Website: home-depot
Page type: cross-sells
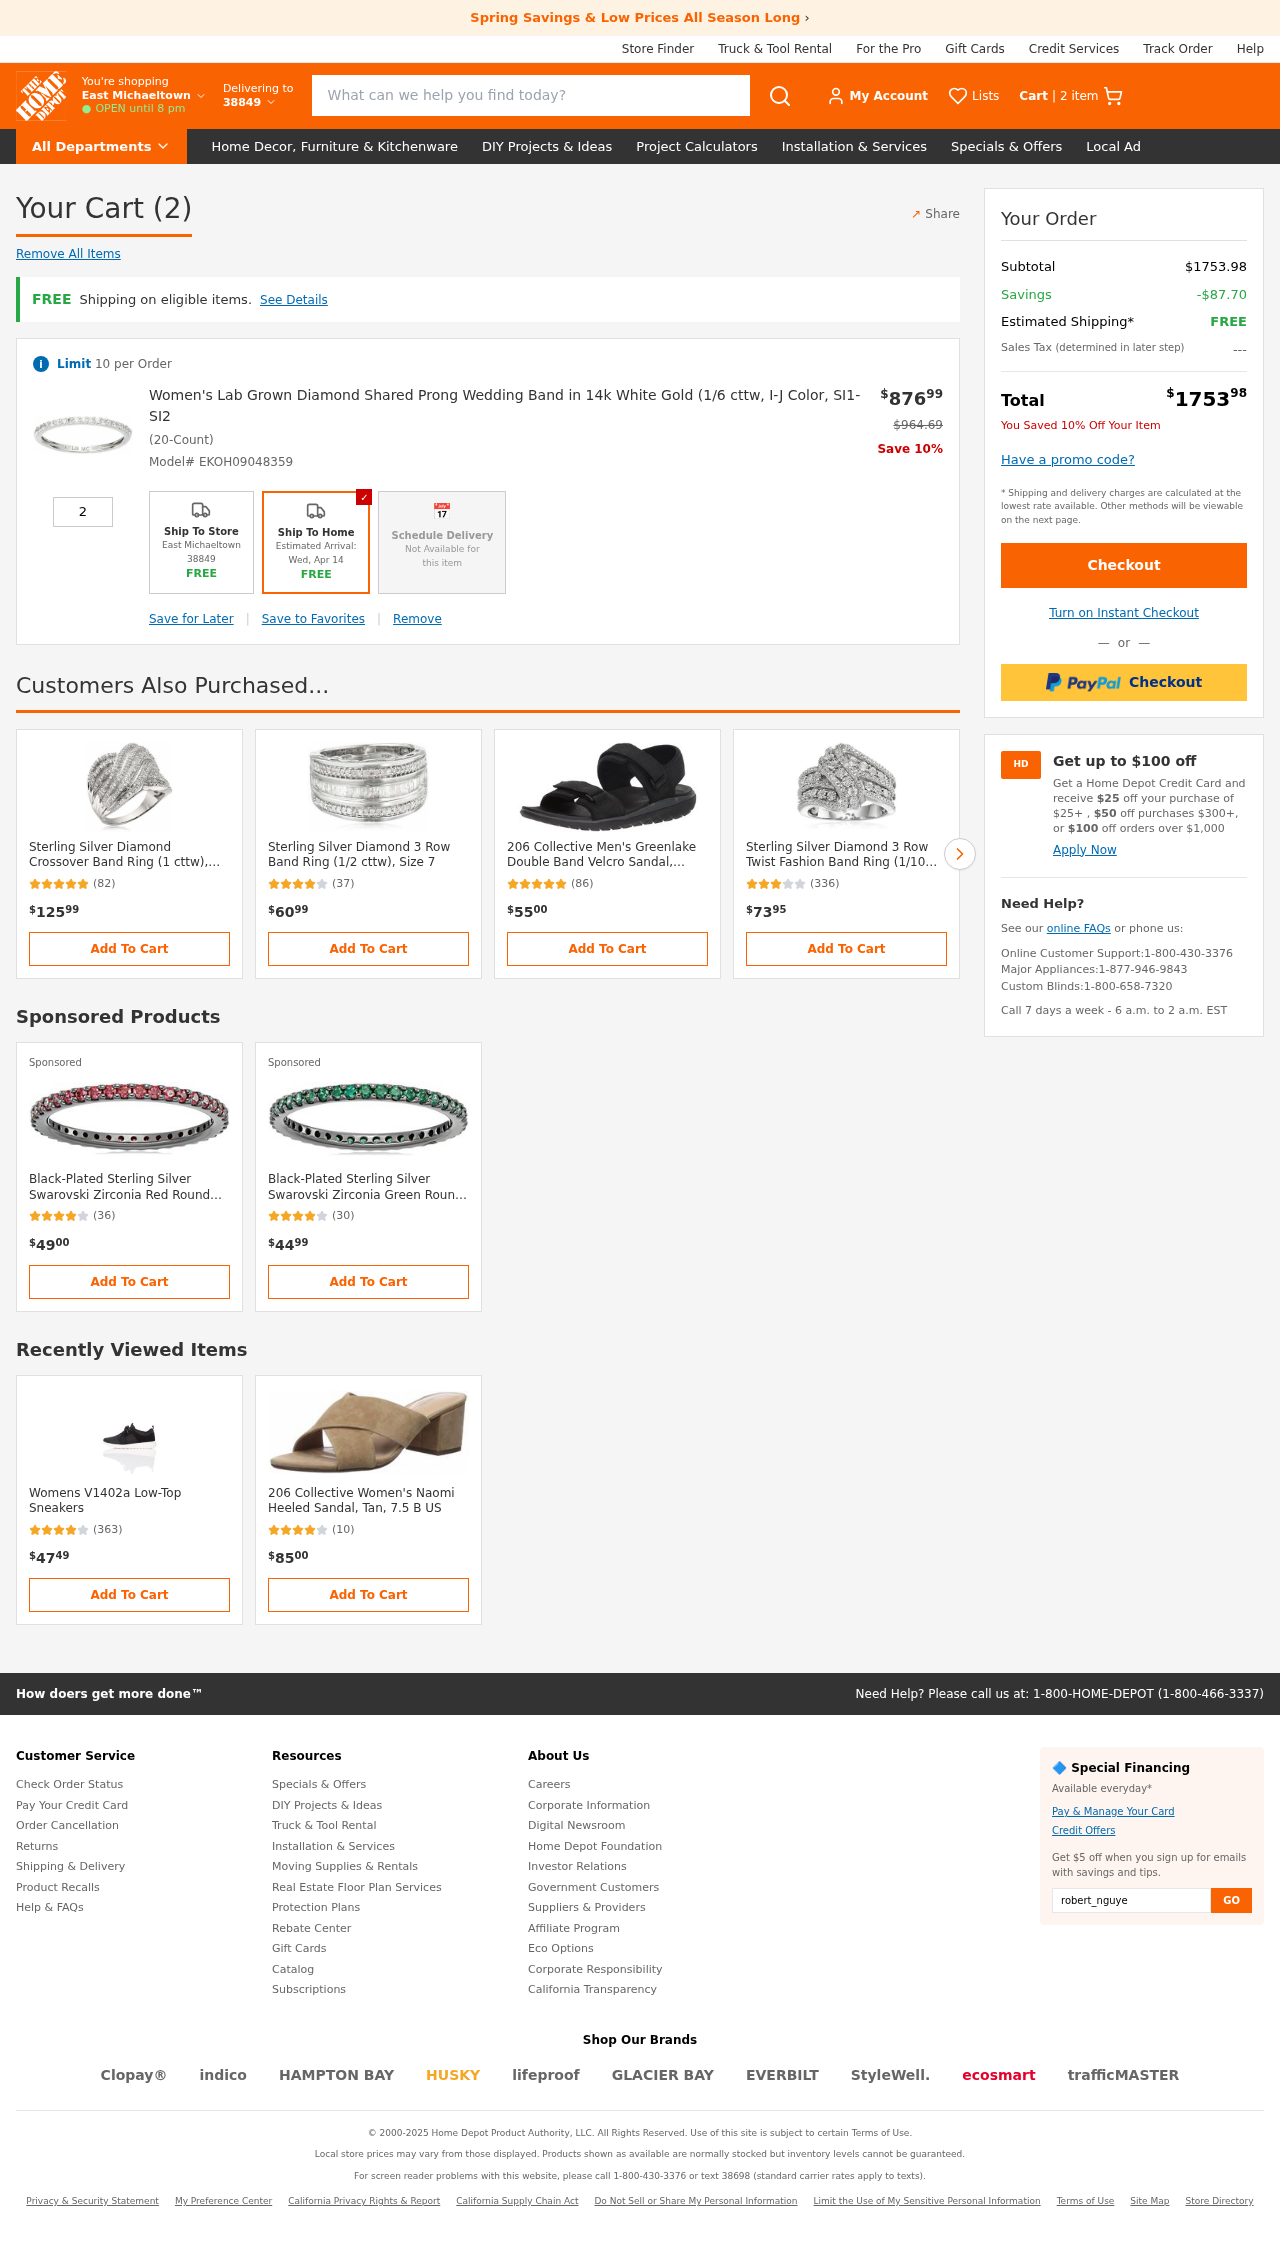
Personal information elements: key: PII_LOCATION1_CITY
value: East Michaeltown
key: PII_POSTCODE
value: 38849
Product elements: key: PRODUCT1_NAME
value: Women's Lab Grown Diamond Shared Prong Wedding Band in 14k White Gold (1/6 cttw, I-J Color, SI1-SI2
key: PRODUCT1_PRICE
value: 876.99
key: PRODUCT1_QUANTITY
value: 2
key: PRODUCT1_ORIGINAL_PRICE
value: $964.69
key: PRODUCT2_NAME
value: Sterling Silver Diamond Crossover Band Ring (1 cttw), Size 6
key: PRODUCT2_NUM_RATINGS
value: (82)
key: PRODUCT2_PRICE
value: $12599
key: PRODUCT3_NAME
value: Sterling Silver Diamond 3 Row Band Ring (1/2 cttw), Size 7
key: PRODUCT3_NUM_RATINGS
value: (37)
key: PRODUCT3_PRICE
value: $6099
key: PRODUCT4_NAME
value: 206 Collective Men's Greenlake Double Band Velcro Sandal, Black Canvas/Nubuck, 8.5 D US
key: PRODUCT4_NUM_RATINGS
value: (86)
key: PRODUCT4_PRICE
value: $5500
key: PRODUCT5_NAME
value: Sterling Silver Diamond 3 Row Twist Fashion Band Ring (1/10 cttw), Size 7
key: PRODUCT5_NUM_RATINGS
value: (336)
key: PRODUCT5_PRICE
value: $7395
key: PRODUCT6_NAME
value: Black-Plated Sterling Silver Swarovski Zirconia Red Round Cut Eternity Band Ring, Size 6
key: PRODUCT6_NUM_RATINGS
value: (36)
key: PRODUCT6_PRICE
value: $4900
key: PRODUCT7_NAME
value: Black-Plated Sterling Silver Swarovski Zirconia Green Round Cut Eternity Band Ring, Size 6
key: PRODUCT7_NUM_RATINGS
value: (30)
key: PRODUCT7_PRICE
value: $4499
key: PRODUCT8_NAME
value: Womens V1402a Low-Top Sneakers
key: PRODUCT8_NUM_RATINGS
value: (363)
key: PRODUCT8_PRICE
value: $4749
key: PRODUCT9_NAME
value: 206 Collective Women's Naomi Heeled Sandal, Tan, 7.5 B US
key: PRODUCT9_NUM_RATINGS
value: (10)
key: PRODUCT9_PRICE
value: $8500
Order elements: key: ORDER_NUM_ITEMS
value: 2 item
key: ORDER_NUM_ITEMS
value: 2
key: ORDER_SKU
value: Model# EKOH09048359
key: ORDER_SUBTOTAL
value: $1753.98
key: ORDER_SAVINGS
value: -$87.70
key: ORDER_TOTAL
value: $175398
Search elements: key: HEADER_SEARCH
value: What can we help you find today?